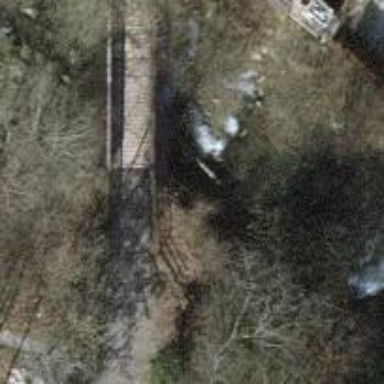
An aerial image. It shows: Path on bridge.